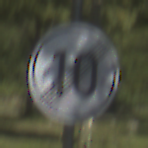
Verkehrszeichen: EndeGeschwindigkeit10
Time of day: Midday
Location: Outdoor (RoadRail)
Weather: Clear
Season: NotSpecified
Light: Natural